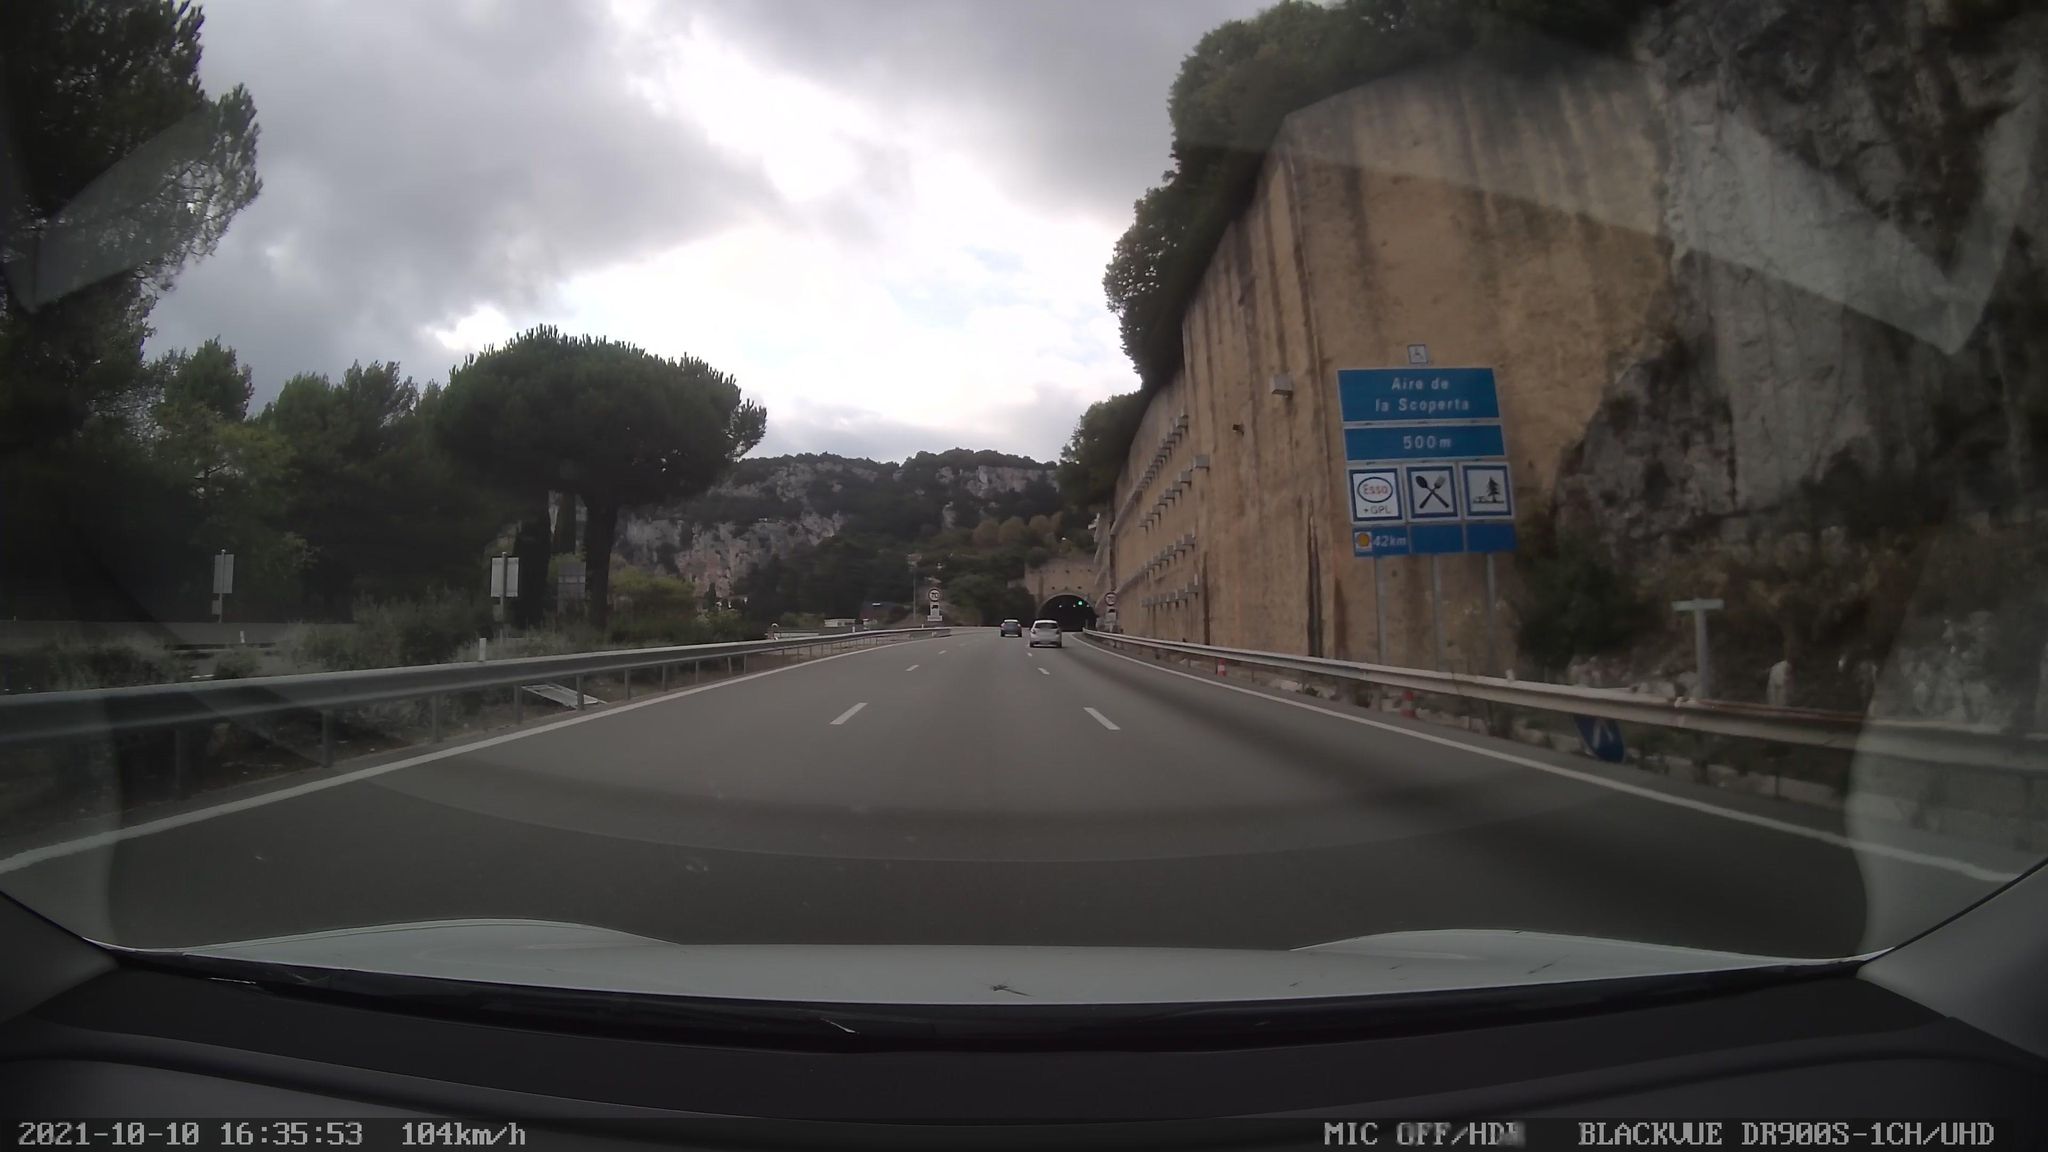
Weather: cloudy
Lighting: day
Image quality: slightly poor
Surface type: driving surface
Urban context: suburban or peri-urban
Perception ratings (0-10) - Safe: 0.44, Lively: 2.82, Beautiful: 2.89, Boring: 6.49, Depressing: 4.07, Wealthy: 2.41